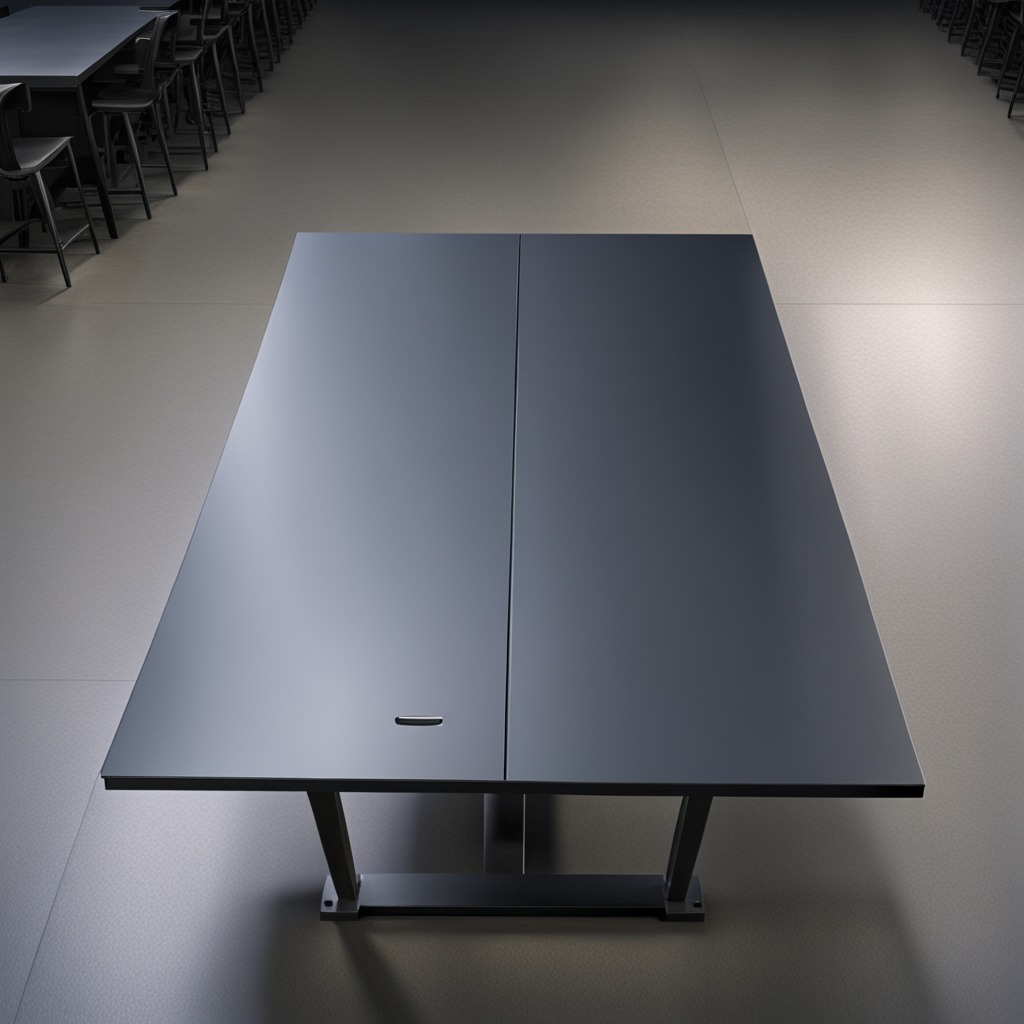
A metal screw is lying on the tabletop.